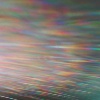
Label: sunburn